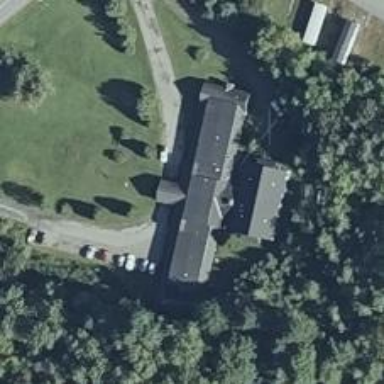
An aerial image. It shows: Nursing home.